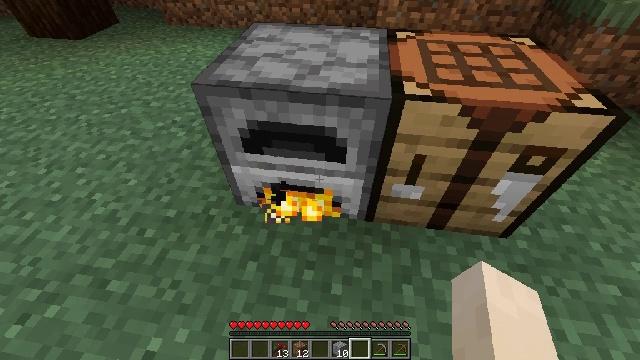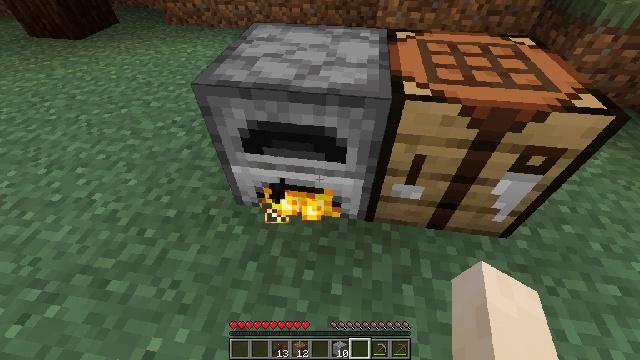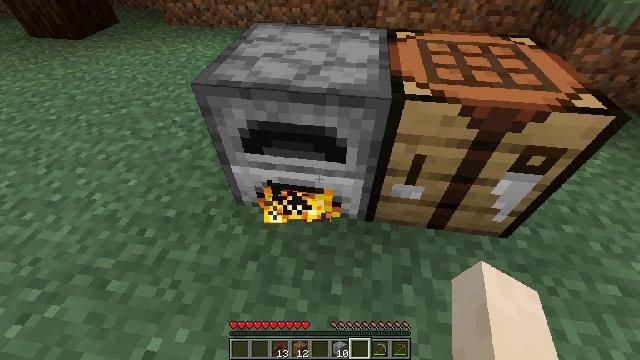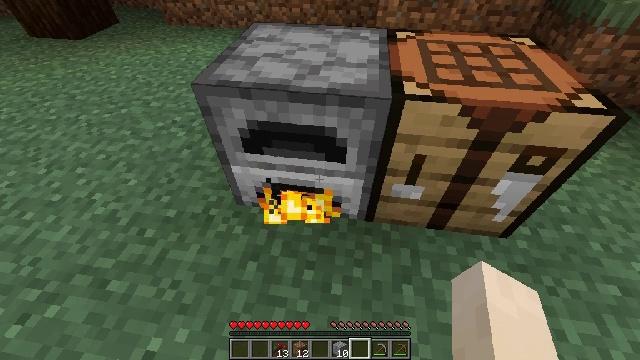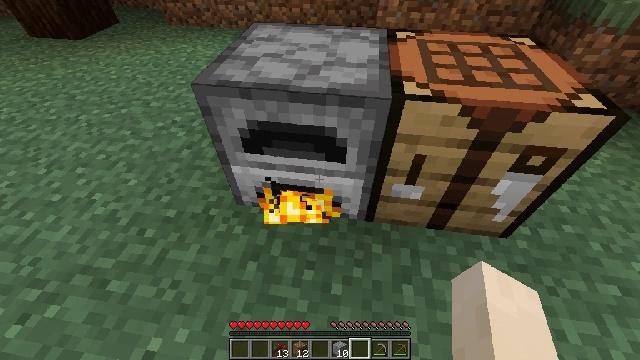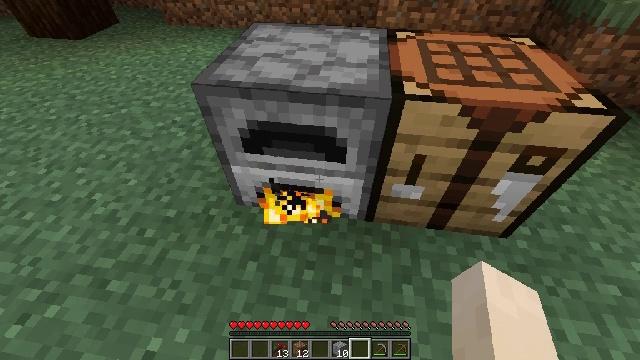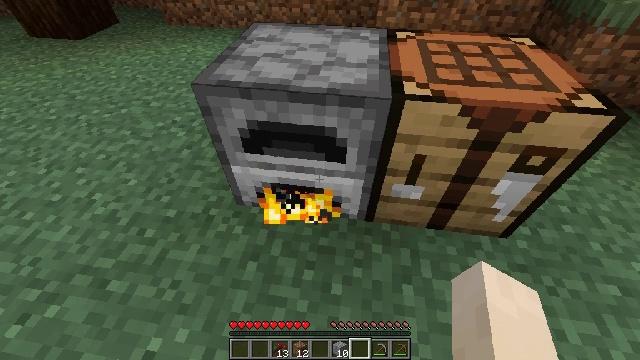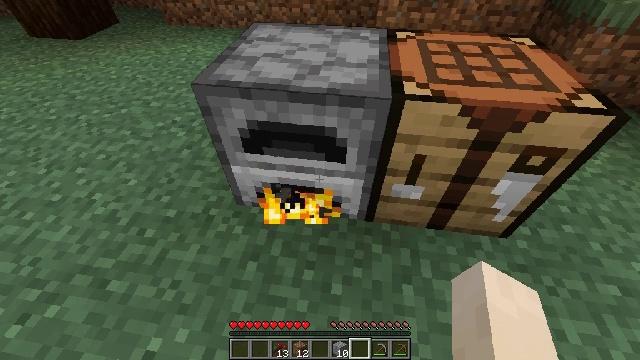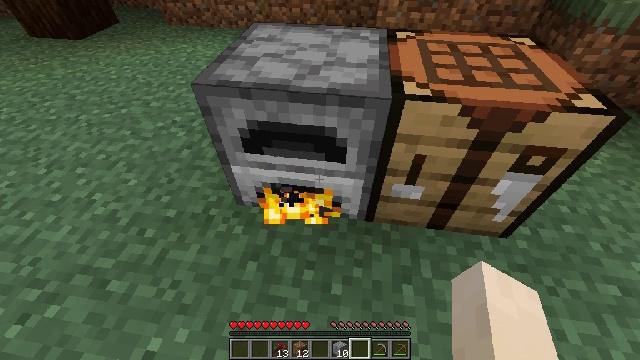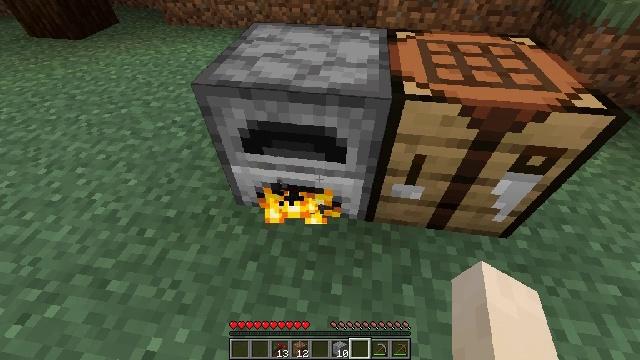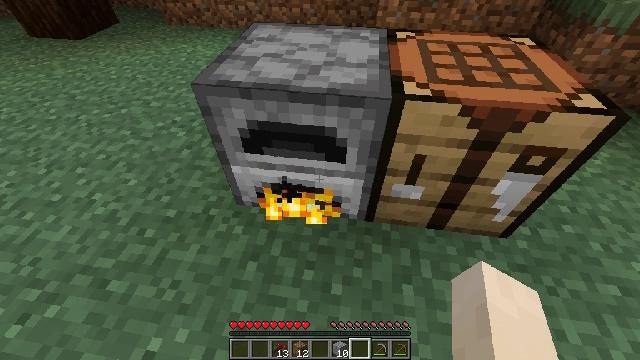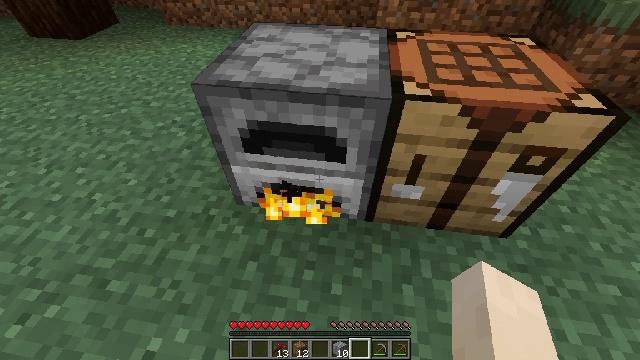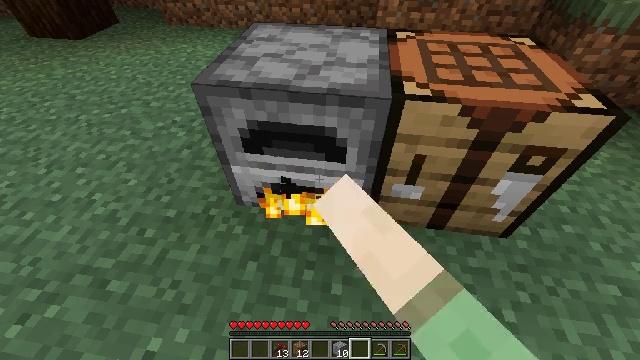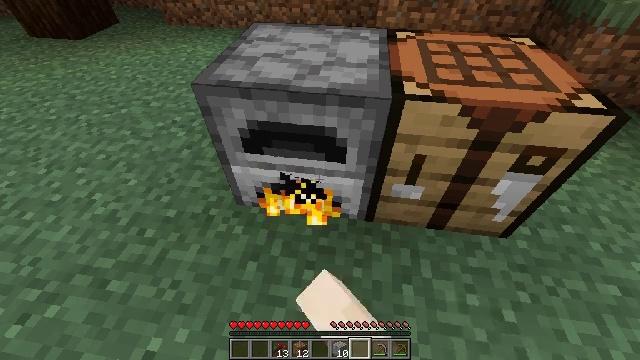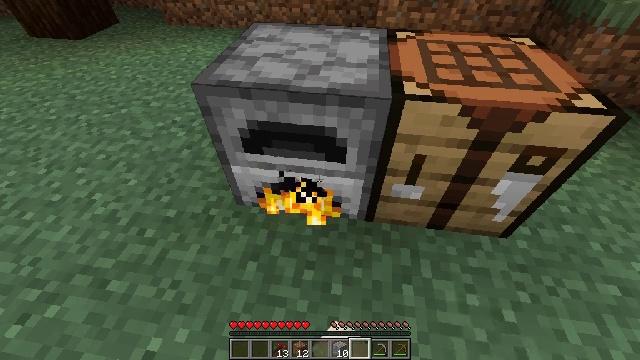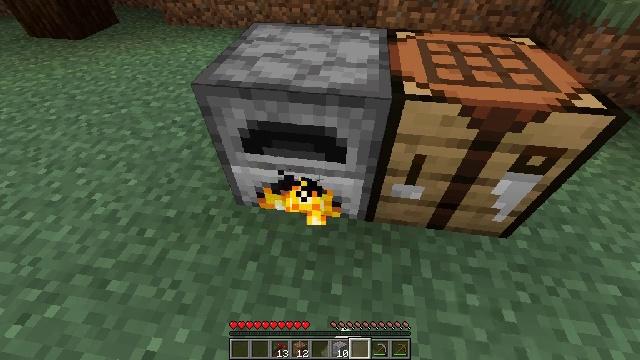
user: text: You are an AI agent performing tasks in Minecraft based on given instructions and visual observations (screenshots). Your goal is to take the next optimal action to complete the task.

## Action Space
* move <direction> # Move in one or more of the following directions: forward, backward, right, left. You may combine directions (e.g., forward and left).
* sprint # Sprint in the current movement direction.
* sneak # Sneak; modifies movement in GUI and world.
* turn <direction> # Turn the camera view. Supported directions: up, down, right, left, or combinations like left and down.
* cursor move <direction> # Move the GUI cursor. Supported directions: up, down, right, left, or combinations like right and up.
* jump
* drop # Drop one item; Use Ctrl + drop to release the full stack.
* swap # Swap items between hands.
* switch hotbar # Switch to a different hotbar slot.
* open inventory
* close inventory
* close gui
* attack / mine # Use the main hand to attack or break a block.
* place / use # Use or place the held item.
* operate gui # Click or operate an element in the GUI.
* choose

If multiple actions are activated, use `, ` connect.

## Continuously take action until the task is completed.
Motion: motion action
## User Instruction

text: Burn logs in the furnace to craft charcoal.
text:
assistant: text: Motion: no_op
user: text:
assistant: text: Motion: no_op
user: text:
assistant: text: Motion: no_op
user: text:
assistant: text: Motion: no_op
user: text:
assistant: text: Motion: no_op
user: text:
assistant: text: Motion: no_op
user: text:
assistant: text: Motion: no_op
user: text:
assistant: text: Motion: no_op
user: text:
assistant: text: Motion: no_op
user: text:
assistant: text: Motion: no_op
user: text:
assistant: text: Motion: use / place
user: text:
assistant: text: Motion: use / place
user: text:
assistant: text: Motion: use / place
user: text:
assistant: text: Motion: use / place
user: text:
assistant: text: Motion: no_op
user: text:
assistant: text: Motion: no_op
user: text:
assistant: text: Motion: no_op
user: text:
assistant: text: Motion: no_op
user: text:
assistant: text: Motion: no_op
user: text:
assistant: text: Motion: no_op
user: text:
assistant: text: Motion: no_op
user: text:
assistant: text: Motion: no_op
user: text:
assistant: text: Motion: no_op
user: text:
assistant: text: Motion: no_op
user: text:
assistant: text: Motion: no_op
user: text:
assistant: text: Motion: no_op
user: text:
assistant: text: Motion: no_op
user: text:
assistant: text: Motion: no_op
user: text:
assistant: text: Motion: no_op
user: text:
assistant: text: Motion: cursor move right and up